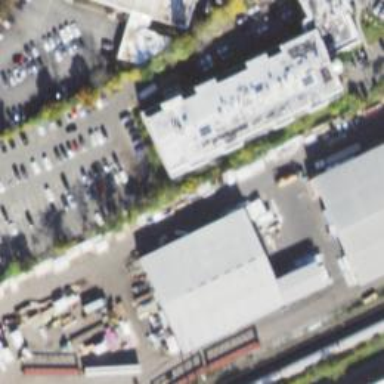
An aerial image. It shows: Commercial building.